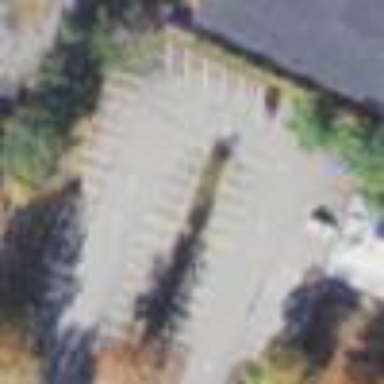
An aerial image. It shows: Parking area with surface.